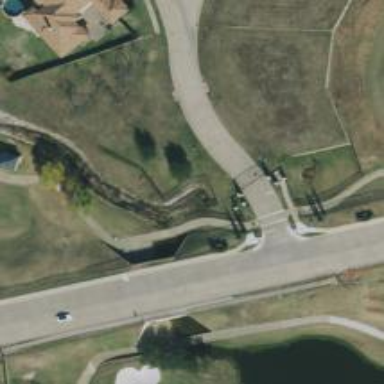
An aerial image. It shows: Service road with bridge used as golf cart path.